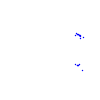
Particle: kaon